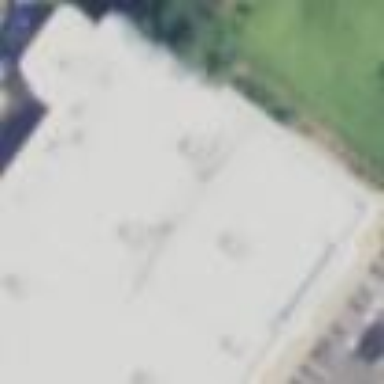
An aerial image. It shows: Building.